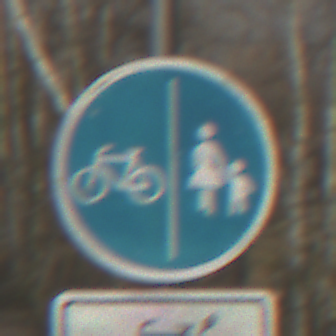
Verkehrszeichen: GetrennterRadUndGehwegRadwegLinks
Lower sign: EinspurigeFahrzeugeFrei4
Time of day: MorningAfternoon
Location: Outdoor (Nature)
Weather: Clear
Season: Winter
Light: Natural